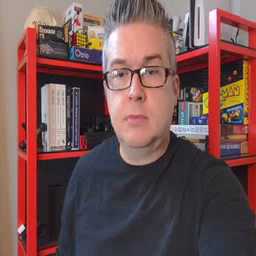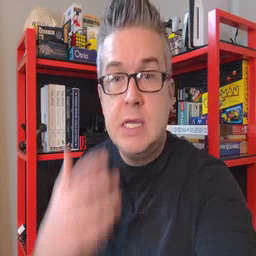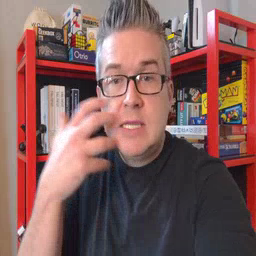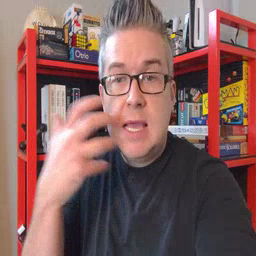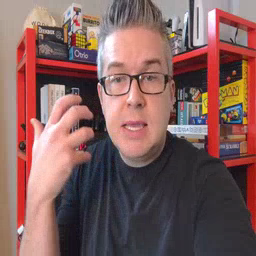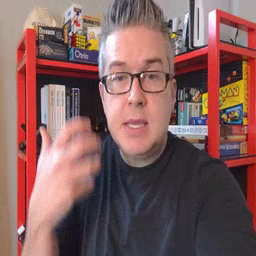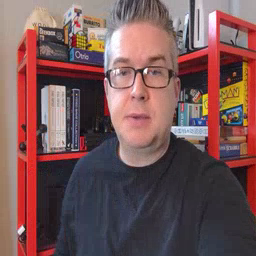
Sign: tiger